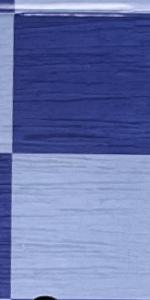
Label: Empty